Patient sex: M
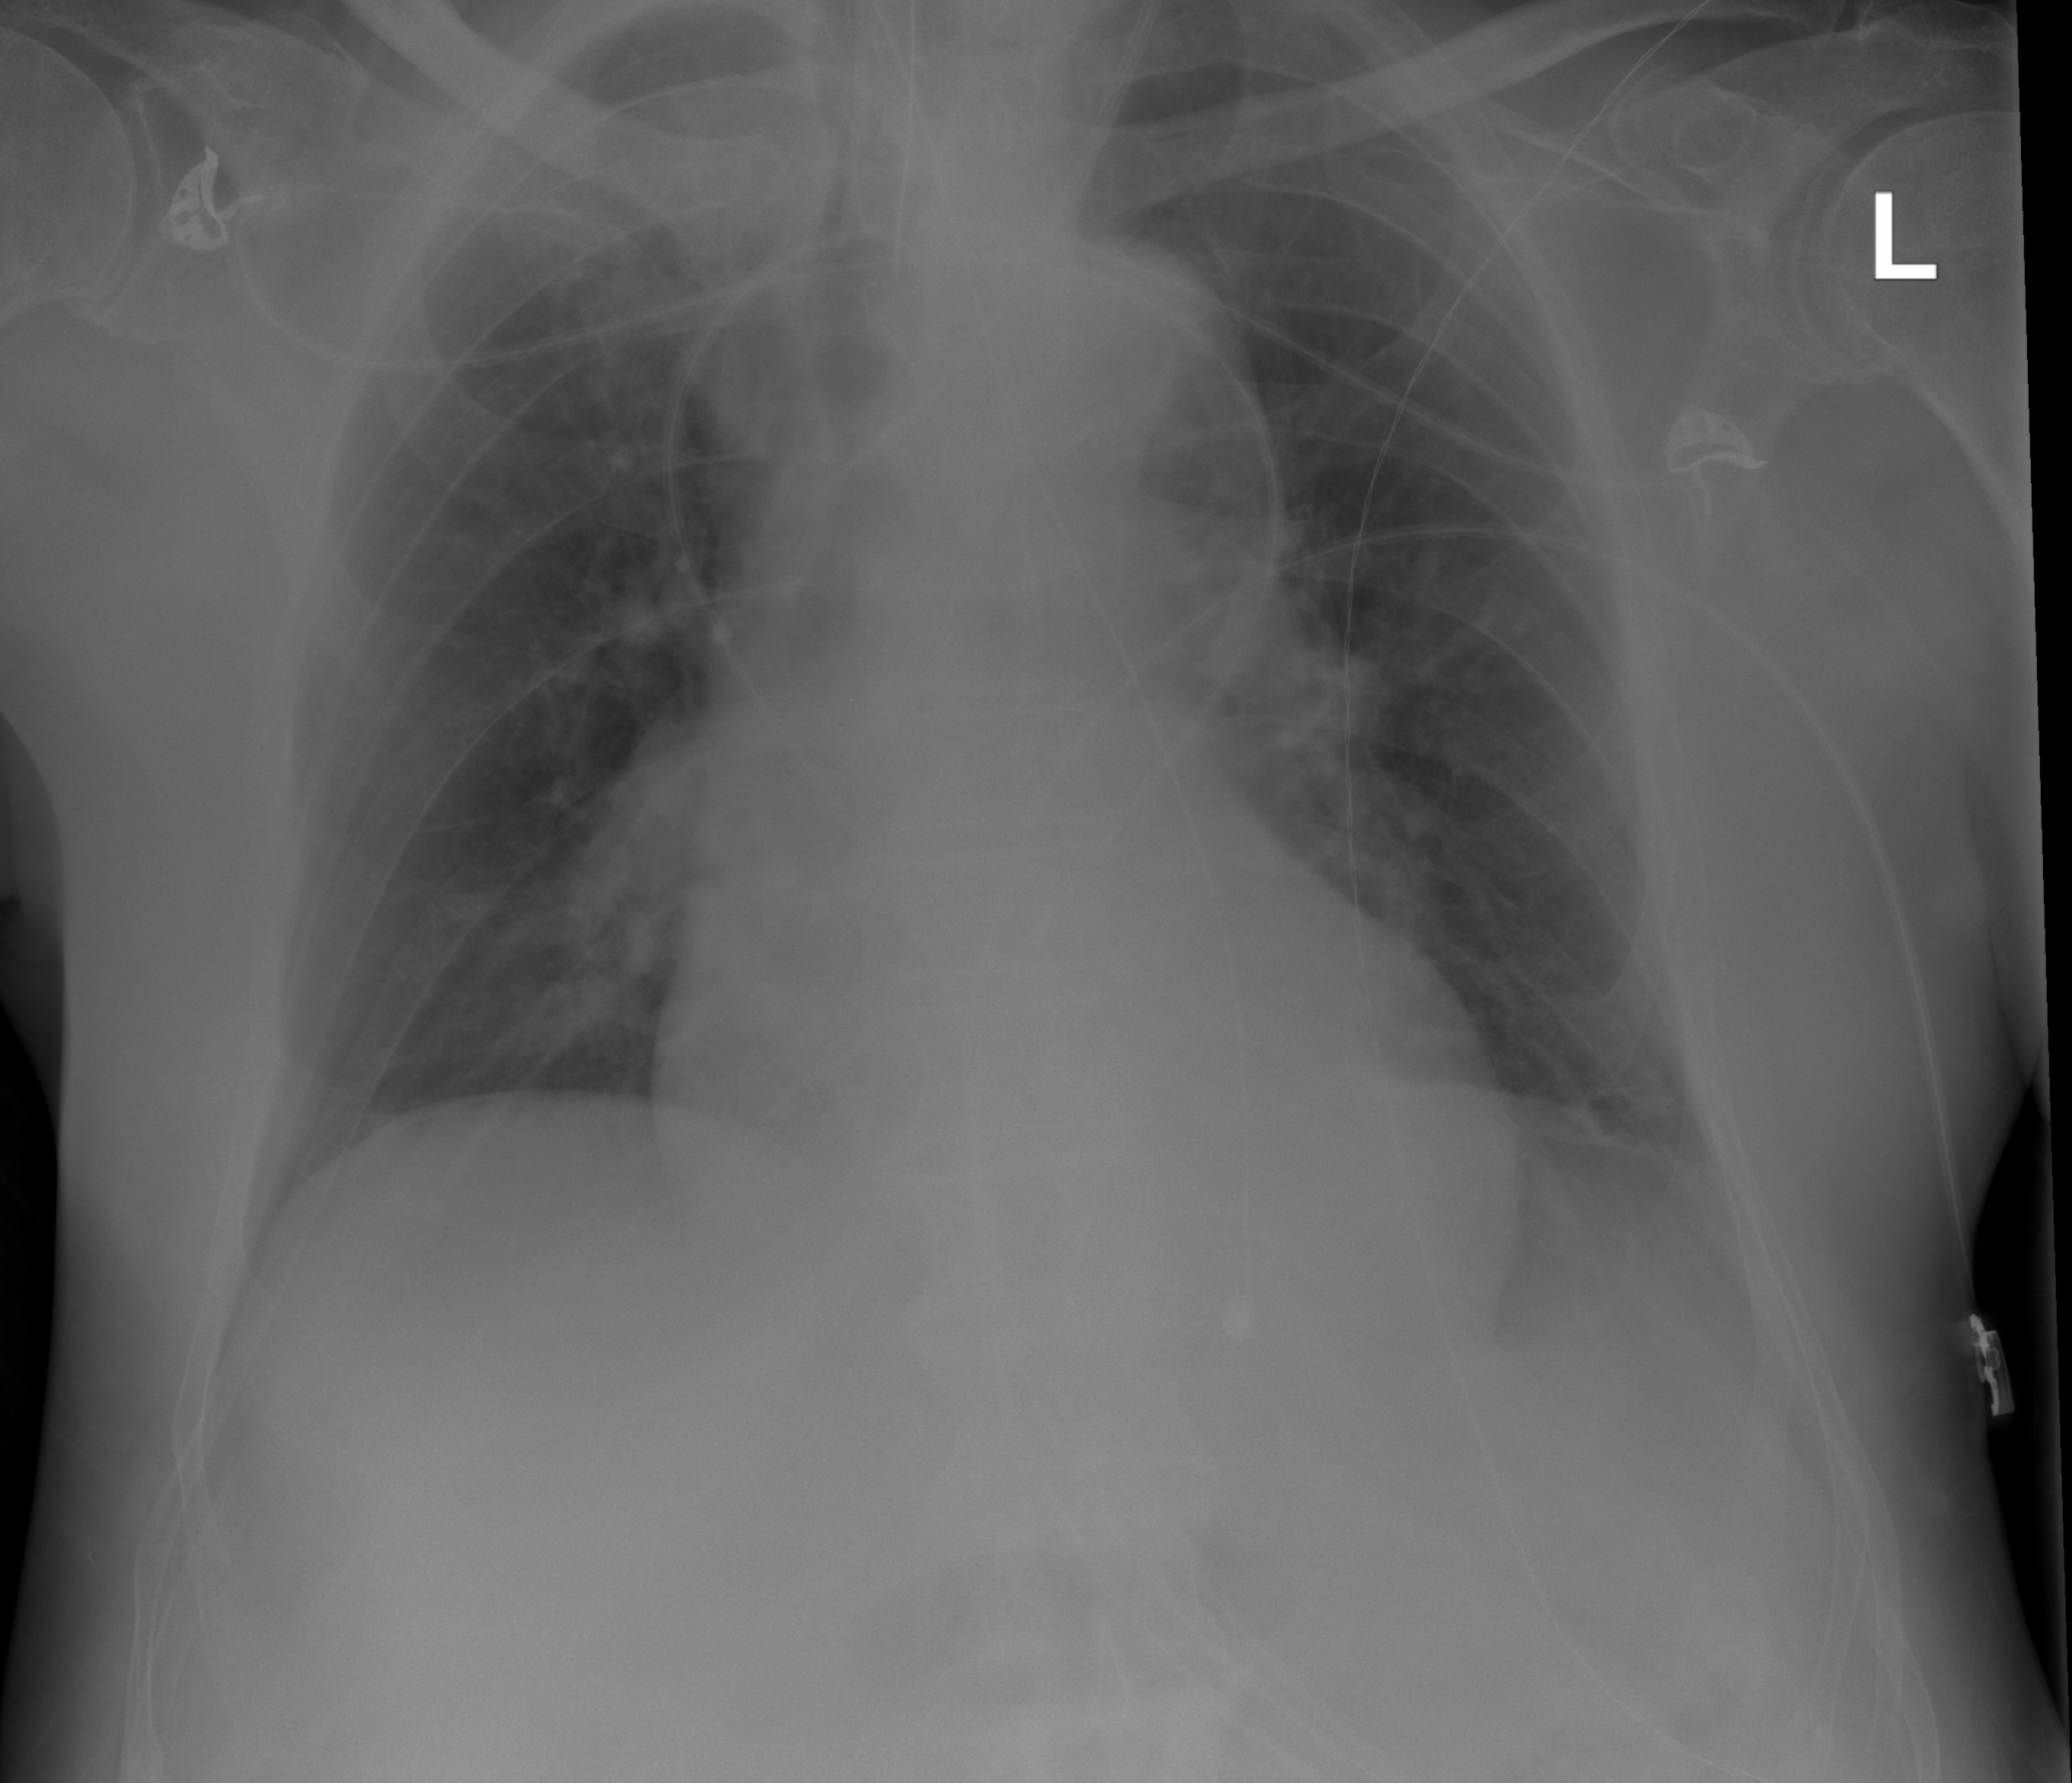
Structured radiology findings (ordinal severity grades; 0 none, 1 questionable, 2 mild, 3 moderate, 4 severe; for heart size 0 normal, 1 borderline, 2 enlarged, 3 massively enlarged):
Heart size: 0
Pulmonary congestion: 0
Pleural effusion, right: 0
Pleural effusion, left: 1
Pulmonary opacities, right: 0
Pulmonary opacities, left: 0
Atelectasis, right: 0
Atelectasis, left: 1